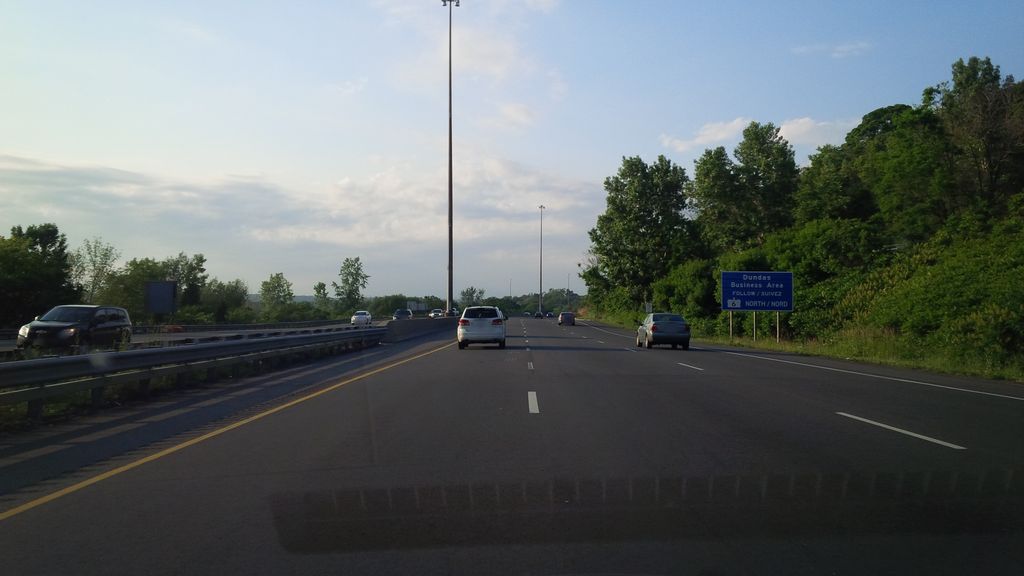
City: hamilton